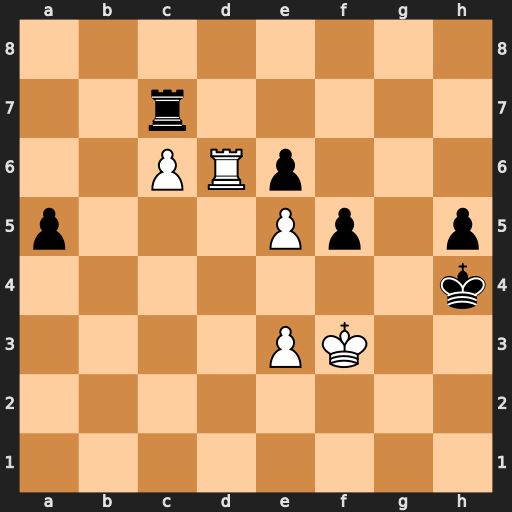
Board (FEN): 8/2r5/2PRp3/p3Pp1p/7k/4PK2/8/8
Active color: w
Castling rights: -
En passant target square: -
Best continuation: Kf4 a4 Rxe6